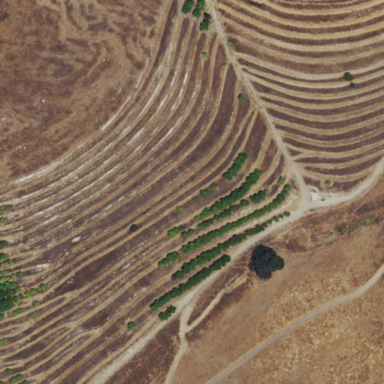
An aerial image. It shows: Orchard.